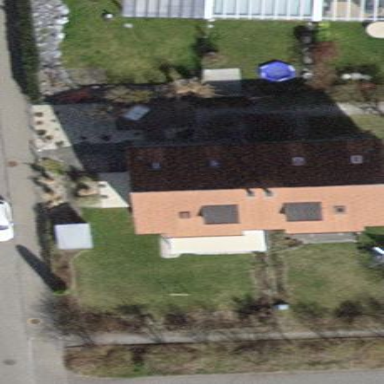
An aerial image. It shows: Semi-detached house with gabled roof.